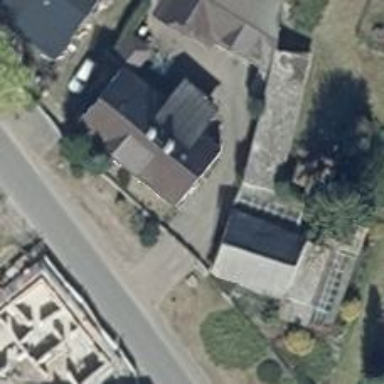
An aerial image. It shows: Building with ridge on the roof.